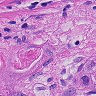
Metastatic tissue present: yes